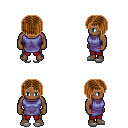
a pixel art fantasy rpg character, male body template, human, dark skin, chain tabard jacket, red pants, brown pageboy hairstyle, white slippers, four views (front, back, left, right), 2x2 character sprite sheet, small pixel art, hard edges, no anti-aliasing